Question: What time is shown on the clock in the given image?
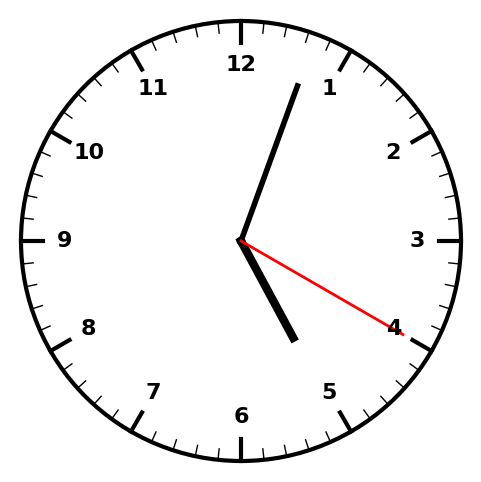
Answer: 05:03:20